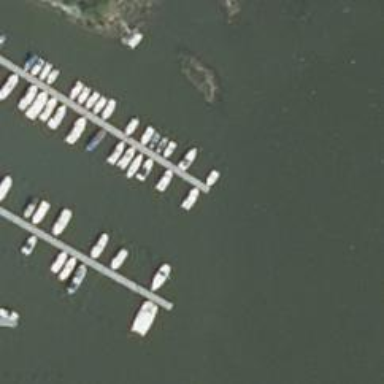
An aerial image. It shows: Man-made pier.